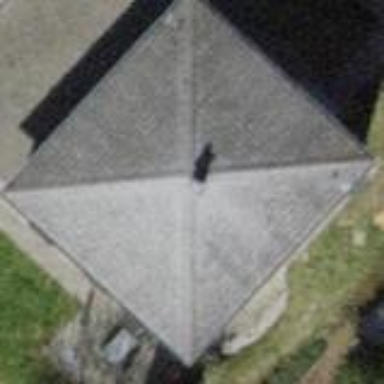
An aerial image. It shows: Detached building with pyramidal roof shape.